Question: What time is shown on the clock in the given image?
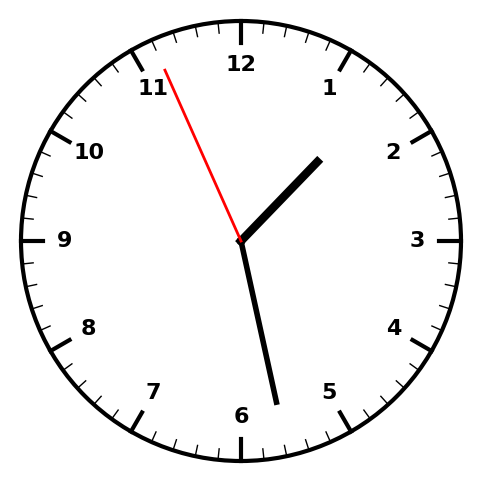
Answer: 01:27:56